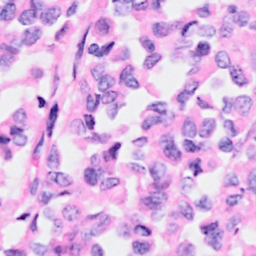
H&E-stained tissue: Breast